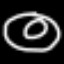
Label: donut